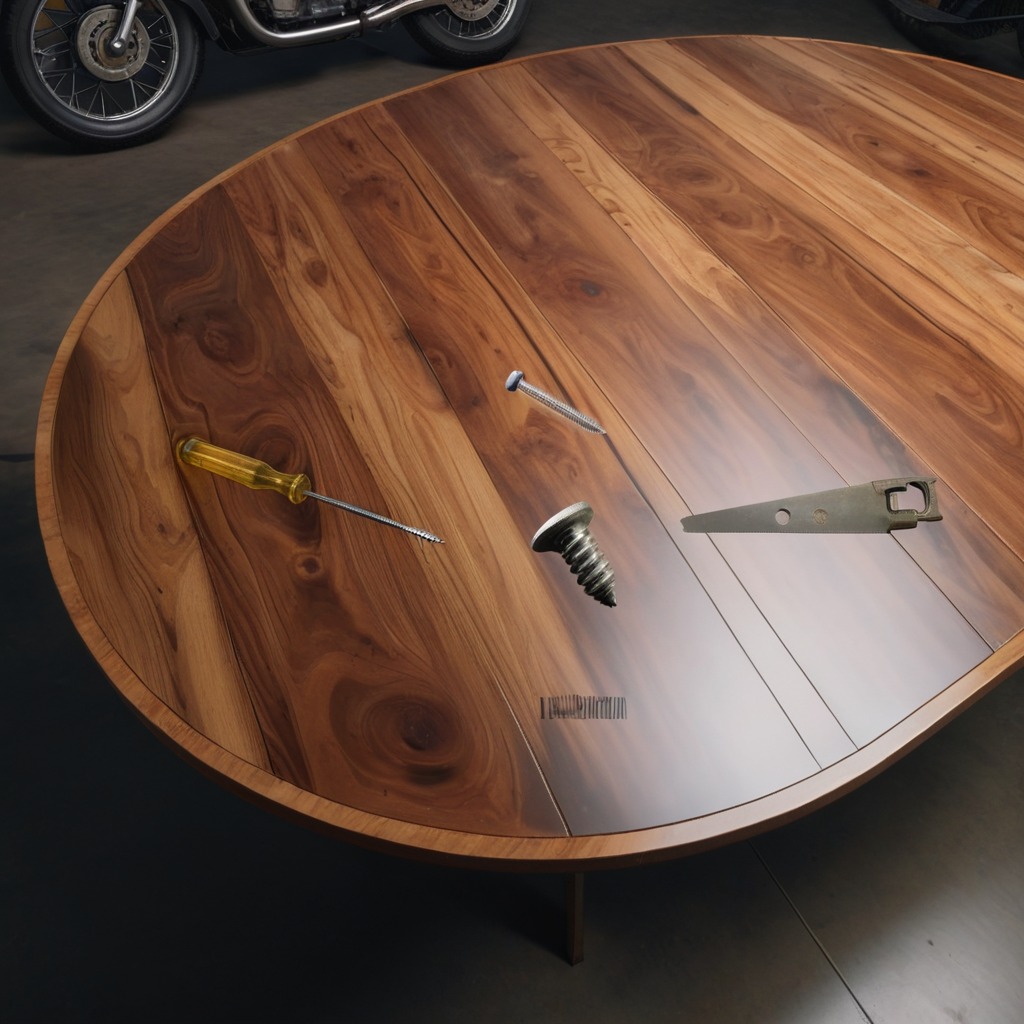
A metal machine screw, an iron nail, a coiled metal spring, a handheld metal saw, and a screwdriver are lying on the wooden table.